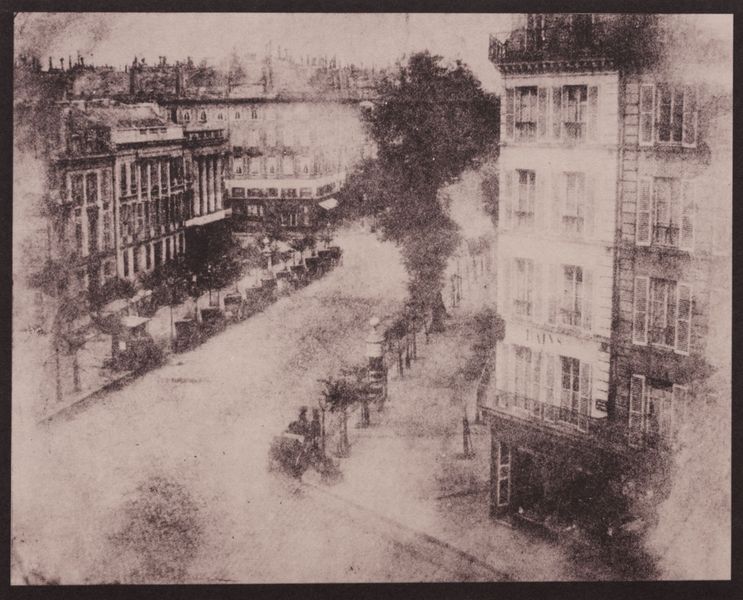
Titel: Boulevard des Capucines
Künstler: William Henry Fox Talbot
Standort: London
Institution: Science Museum
Schlagwörter: baum, himmel, weiß, bäume, menschen, stadt, braun, fenster, lampe, lampen, laternen, paris, schaufenster, schwarz, strasse, säule, säulen, tür, zeichnung, gebäude, haus, weg, alt, architektur, häuser, rauch, wege, fensterläden, kamin, kamine, pferd, pferde, schornstein, balkon, ecke, ansicht, fassade, fassaden, pflaster, türen, dächer, schornsteine, allee, dunst, nebel, droschke, geschäfte, kutsche, kutschen, laden, läden, sepia, vogelperspektive, dampf, um 1900, balkone, unscharf, foto, fotografie, grosstadt, photographie, straßen, eingang, fensterladen, bürgersteig, gehsteig, stockwerk, kreuzung, druck, schwarz-weiss, stich, gehweg, kopfsteinpflaster, pflastersteine, kutscher, litfasssäule, photo, kurve, verschwommen, gabäude, gespann, fotographie, bau, automobil, autos, bauten, fesnter, bauwerk, boulevard, fenser, architektru, fasade, metropole, hochhaus, großstadt, hochhäuser, grsu, häuserschlucht, daguerrotypie, stad, mitteleuropa, ausgeblichen, daguerre, straßenecke, verwackelt, gespanne, phoo, 19. jahrhundert, 1850, daguerrotype, straße#, luimiere, baryt, viktorianische fassaden, baryth